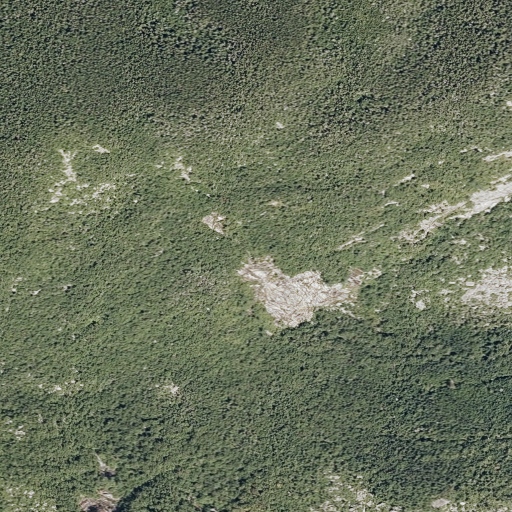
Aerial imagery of depression(s) in Maine named Little North Basin containing deciduous forest, evergreen forest, mixed forest, grassland, barren land, and shrub